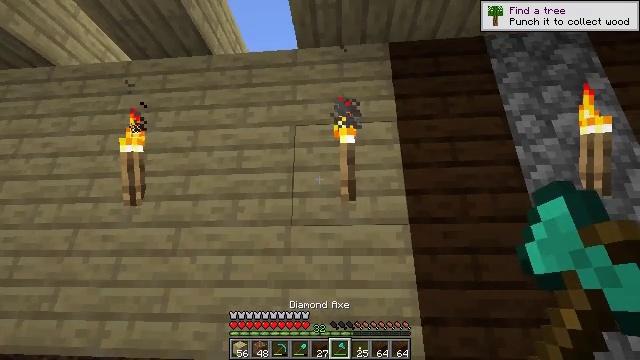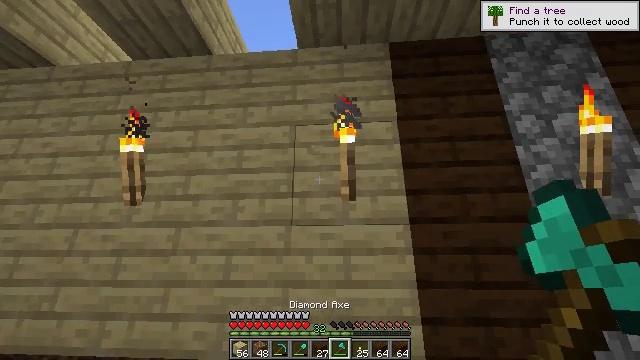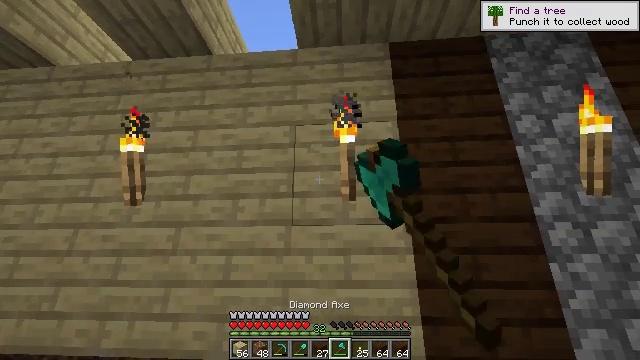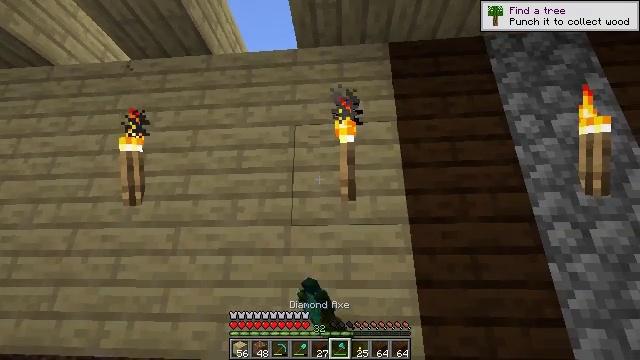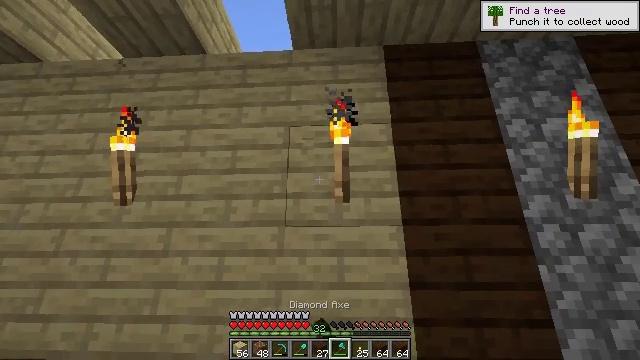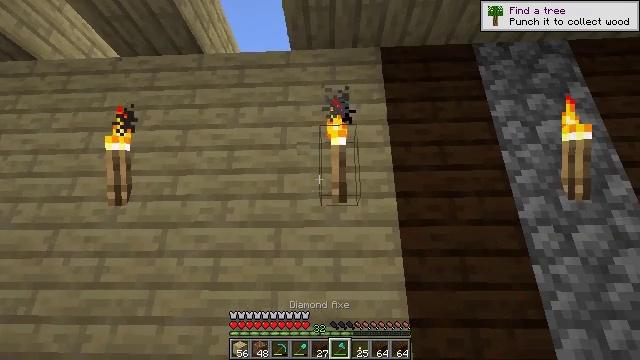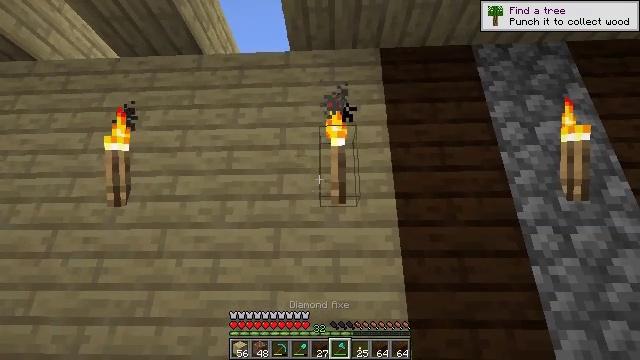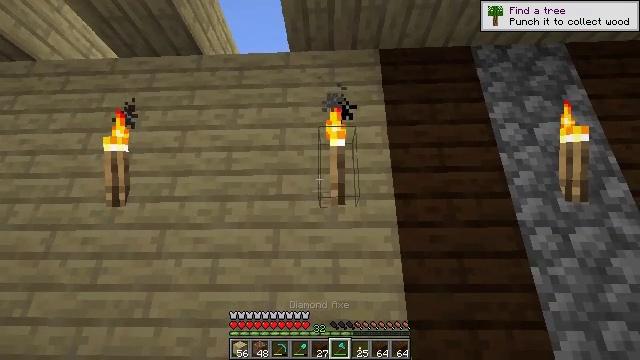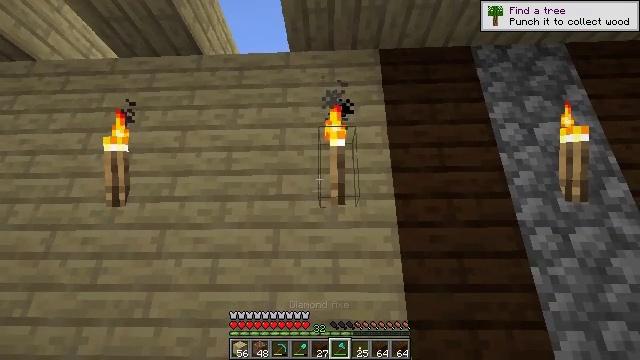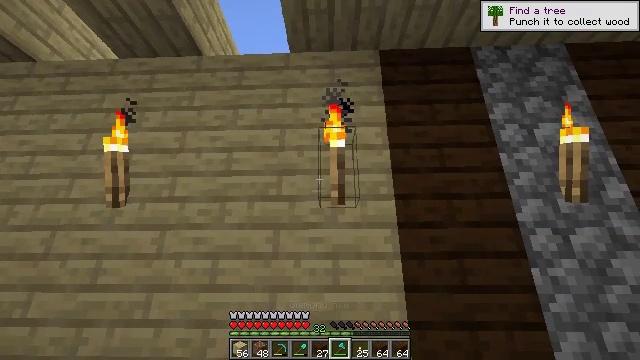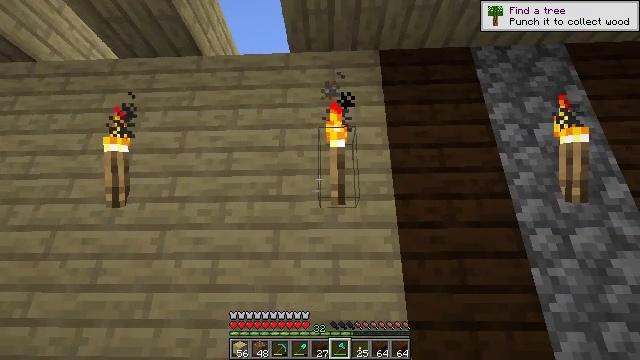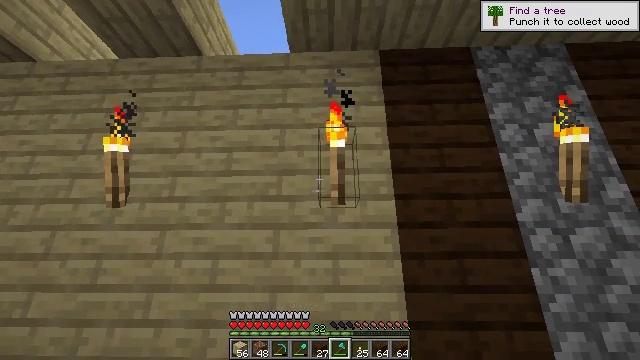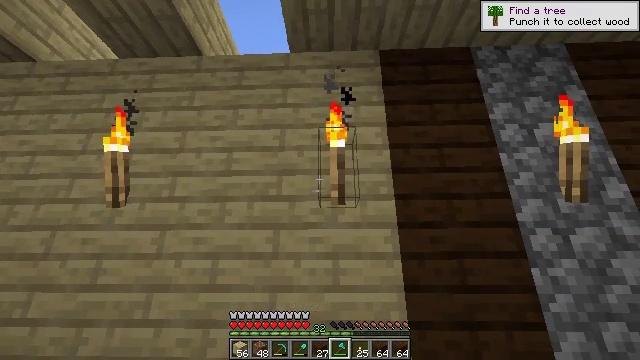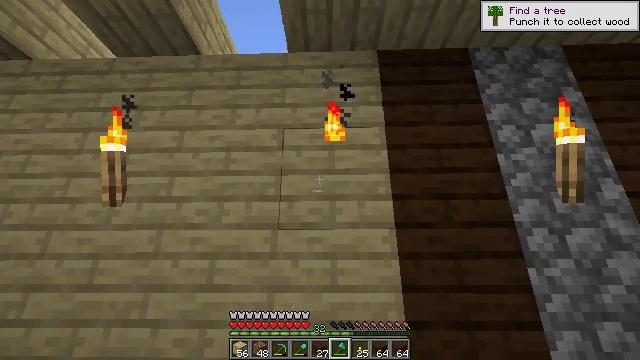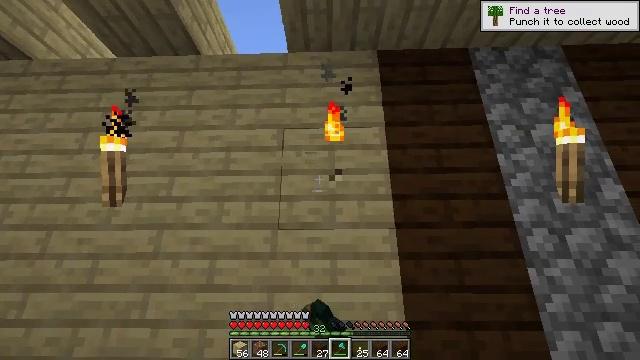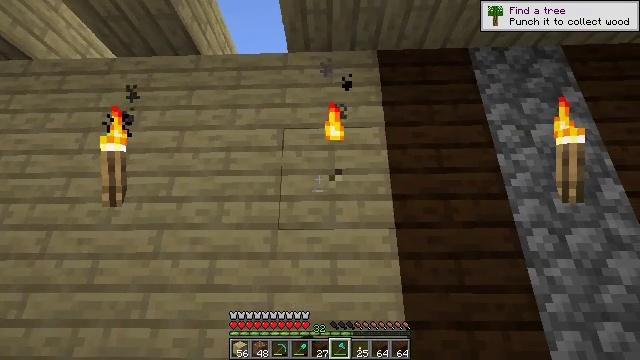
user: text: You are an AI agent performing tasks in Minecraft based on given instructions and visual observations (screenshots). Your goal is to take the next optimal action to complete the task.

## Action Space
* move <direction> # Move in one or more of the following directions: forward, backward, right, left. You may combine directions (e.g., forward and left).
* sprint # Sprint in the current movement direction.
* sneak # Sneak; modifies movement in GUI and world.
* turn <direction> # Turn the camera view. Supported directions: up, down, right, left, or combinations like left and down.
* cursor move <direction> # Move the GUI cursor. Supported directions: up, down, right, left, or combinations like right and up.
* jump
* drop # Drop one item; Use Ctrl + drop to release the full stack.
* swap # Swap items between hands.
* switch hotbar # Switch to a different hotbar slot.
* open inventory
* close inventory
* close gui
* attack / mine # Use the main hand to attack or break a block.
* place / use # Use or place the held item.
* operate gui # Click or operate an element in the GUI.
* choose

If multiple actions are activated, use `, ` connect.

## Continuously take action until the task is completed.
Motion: motion action
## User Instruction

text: Take down the wall torch for reuse.
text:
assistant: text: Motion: attack / mine
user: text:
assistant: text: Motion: attack / mine
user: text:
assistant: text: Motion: no_op
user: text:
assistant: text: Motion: turn right
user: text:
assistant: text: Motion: no_op
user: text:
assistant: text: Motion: no_op
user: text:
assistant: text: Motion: no_op
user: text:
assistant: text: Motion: no_op
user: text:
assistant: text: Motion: no_op
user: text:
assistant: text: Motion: no_op
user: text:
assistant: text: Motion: no_op
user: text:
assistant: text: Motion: no_op
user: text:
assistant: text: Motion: attack / mine
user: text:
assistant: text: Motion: attack / mine
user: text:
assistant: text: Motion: no_op
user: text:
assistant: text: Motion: no_op
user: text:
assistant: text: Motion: turn down
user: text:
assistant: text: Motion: no_op